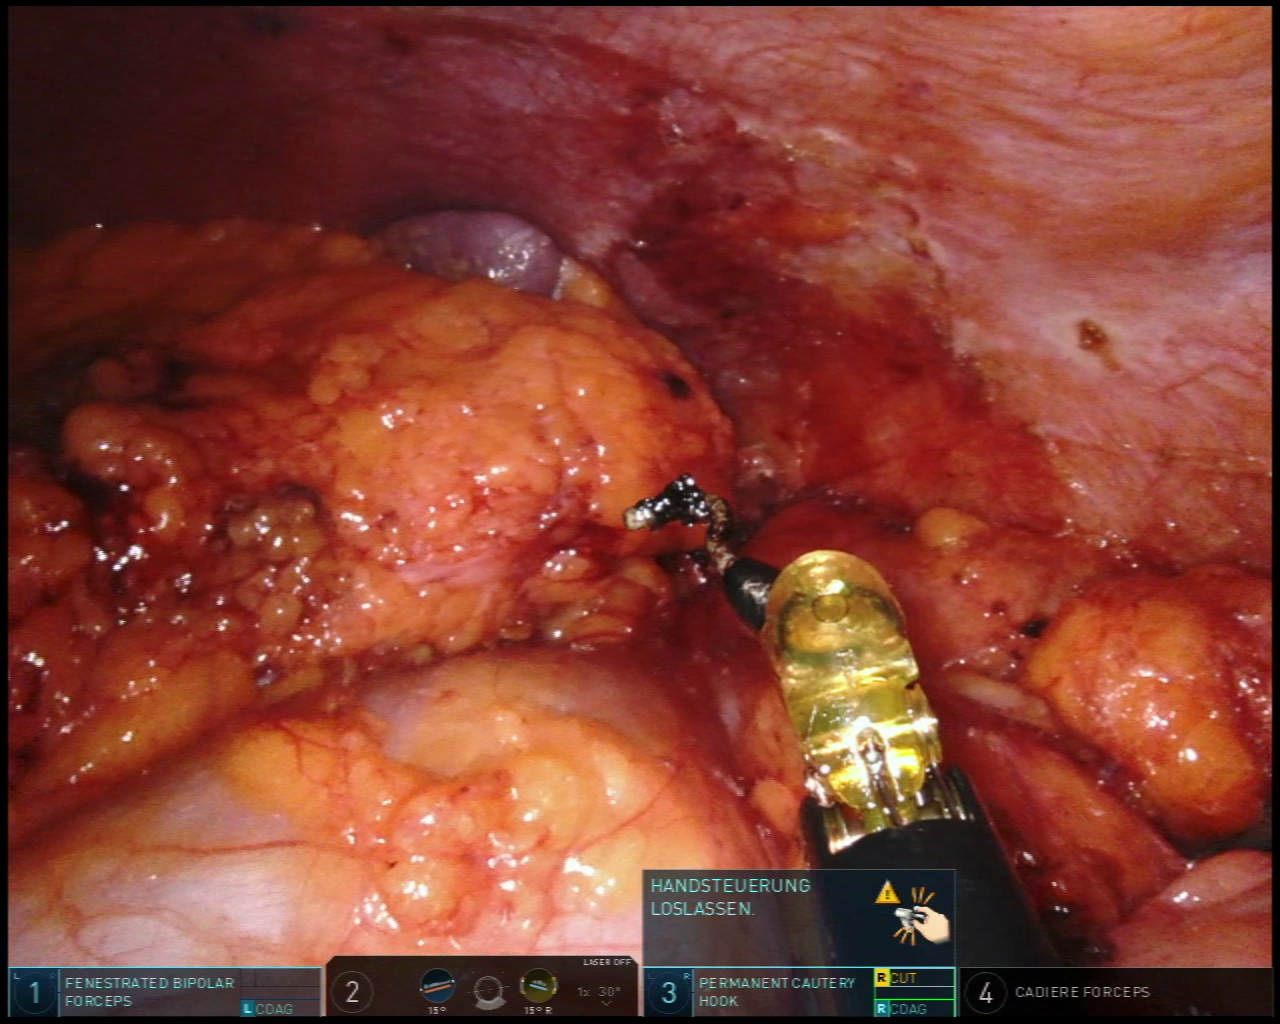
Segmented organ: spleen
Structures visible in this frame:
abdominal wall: yes
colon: yes
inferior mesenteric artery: no
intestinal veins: no
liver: no
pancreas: no
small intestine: no
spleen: yes
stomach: no
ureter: no
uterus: no
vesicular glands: no